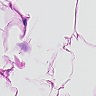
Metastatic tissue present: no